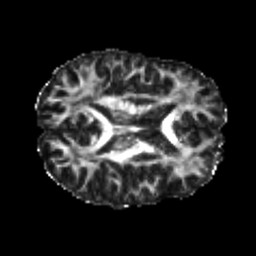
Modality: FA
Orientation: axial
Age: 20
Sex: male
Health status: healthy
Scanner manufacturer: philips
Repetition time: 7.386 s
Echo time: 0.08599 s